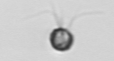
Label: Acanthoica_quattrospina